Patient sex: M
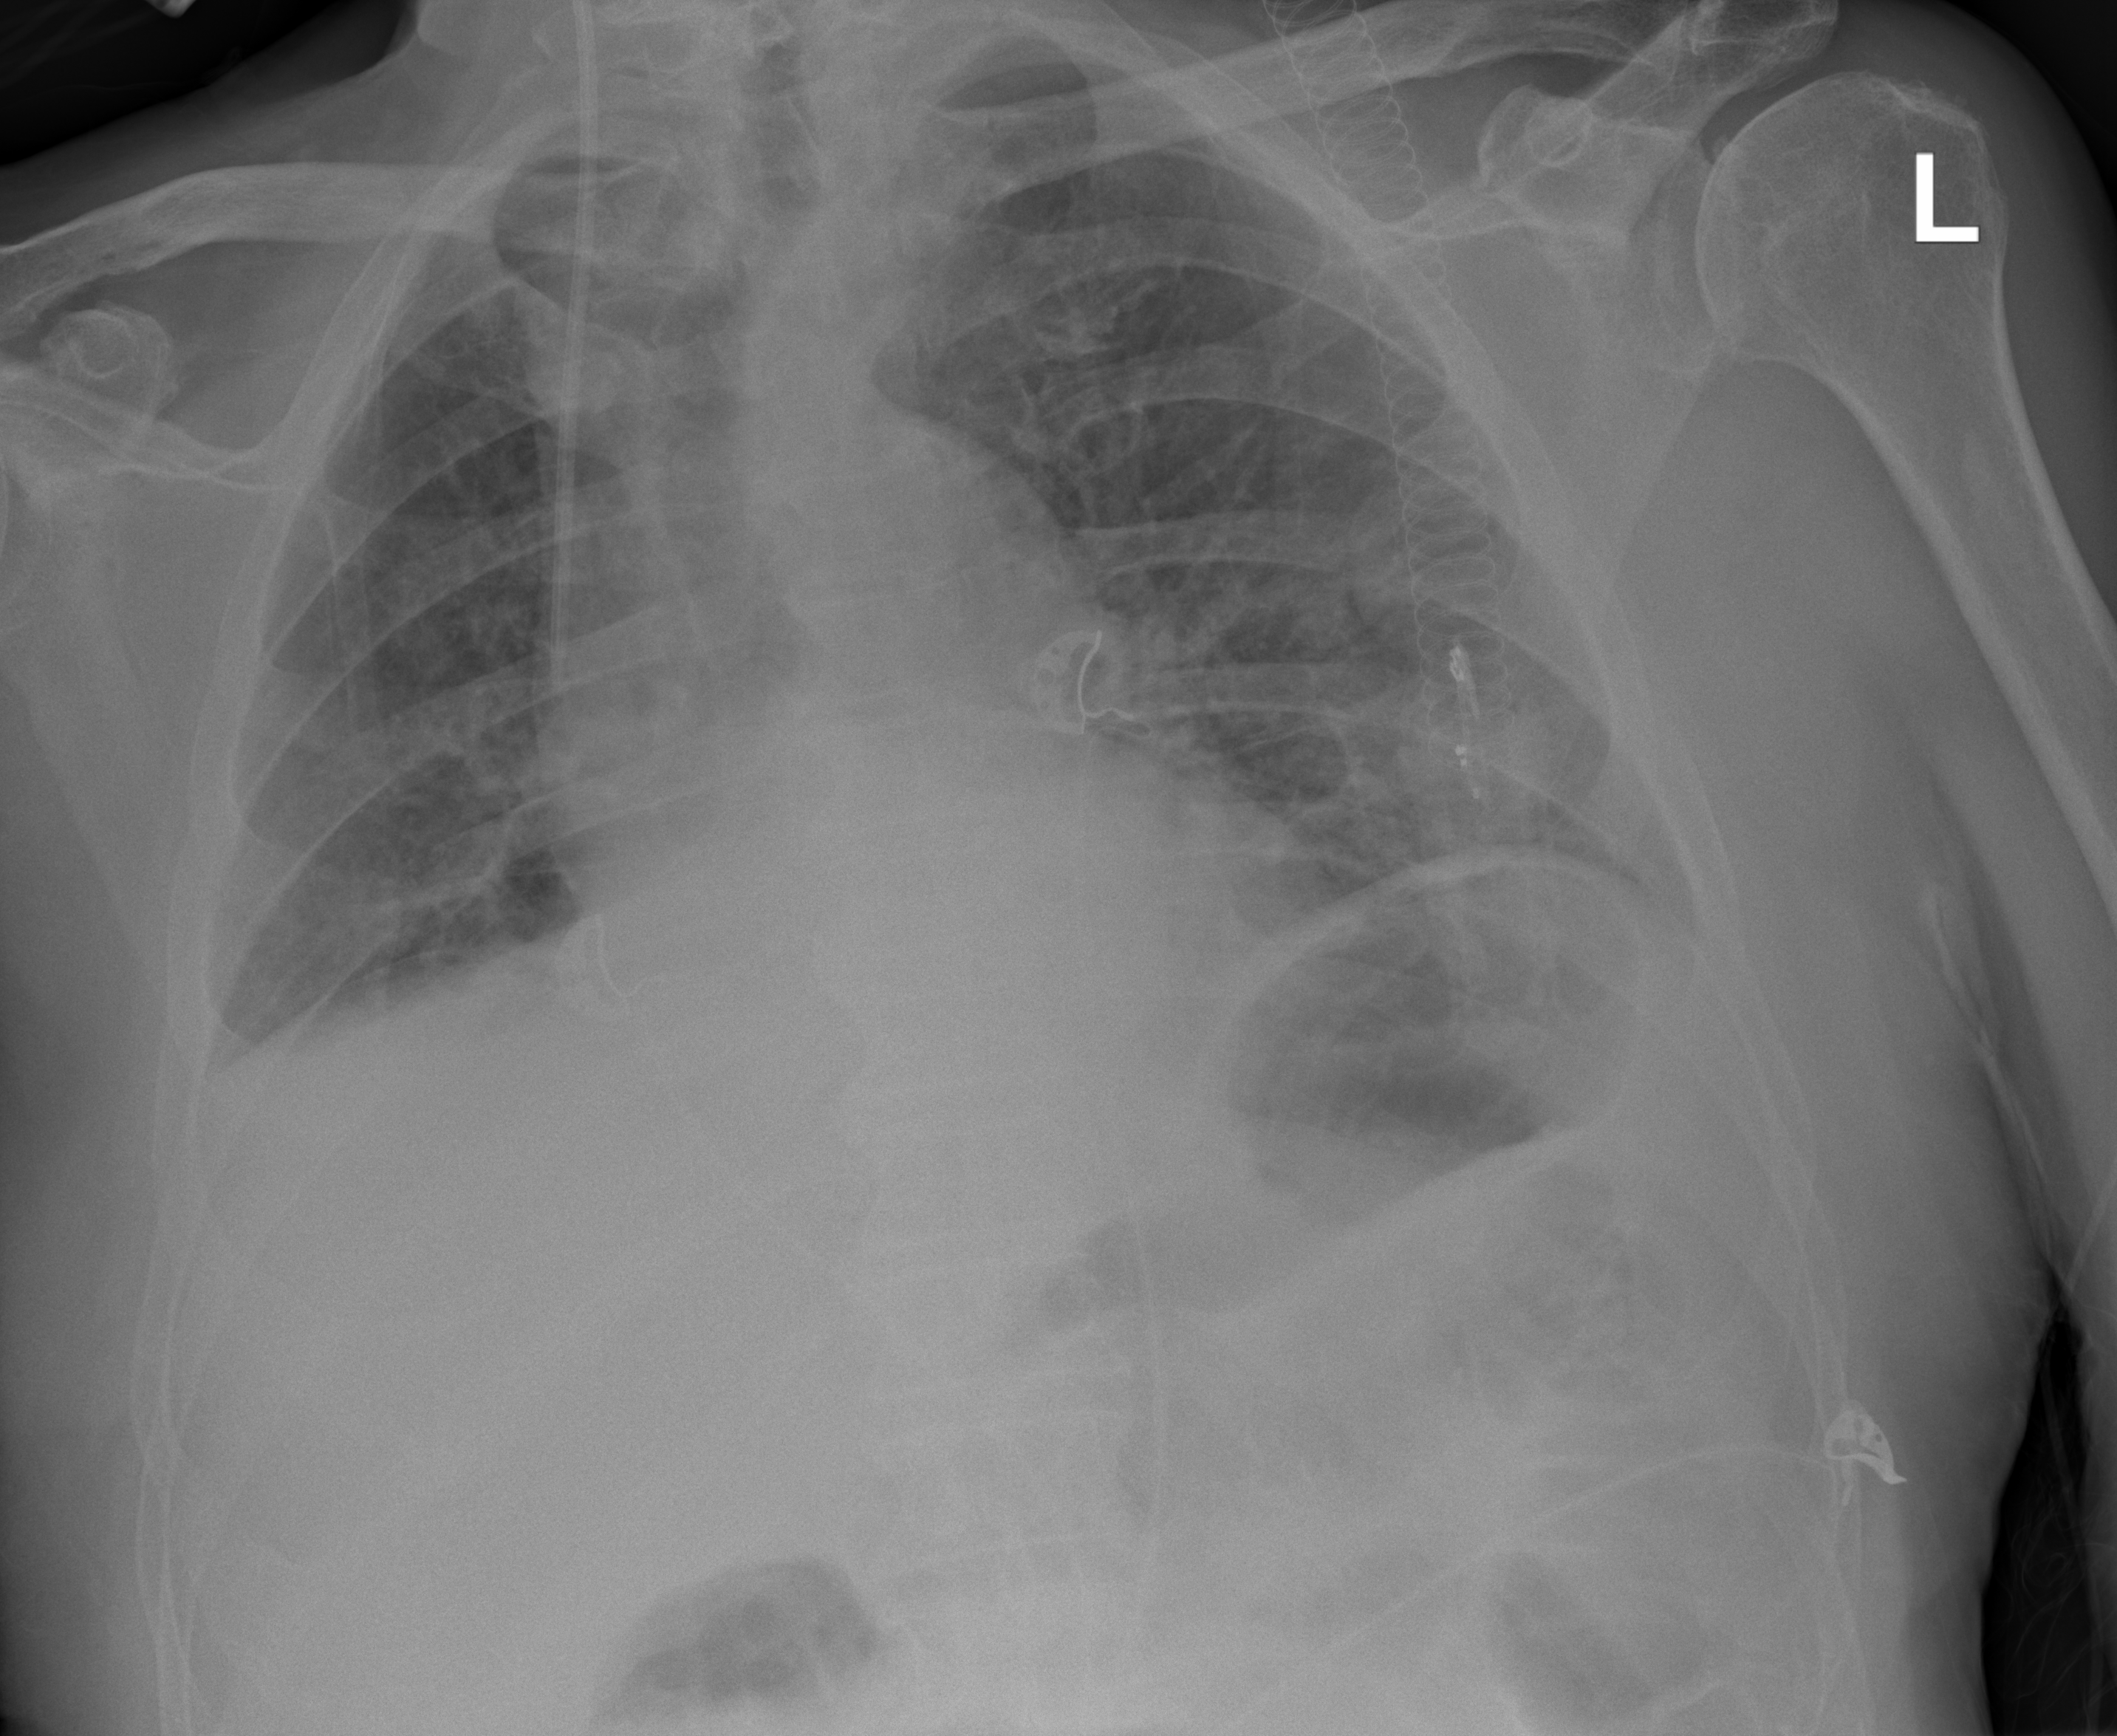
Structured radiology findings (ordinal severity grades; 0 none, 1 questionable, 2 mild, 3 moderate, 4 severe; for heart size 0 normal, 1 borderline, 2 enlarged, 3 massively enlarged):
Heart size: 1
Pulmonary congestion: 1
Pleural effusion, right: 1
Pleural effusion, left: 0
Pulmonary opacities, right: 0
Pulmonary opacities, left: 2
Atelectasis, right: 2
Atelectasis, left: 2